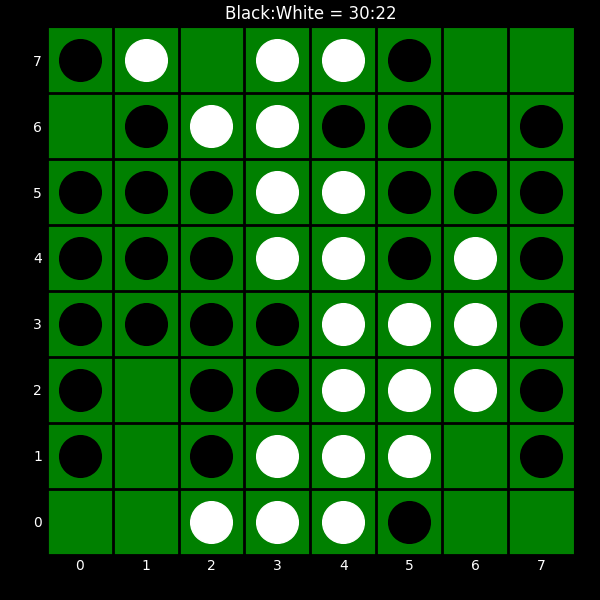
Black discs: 30
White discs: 22